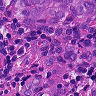
Metastatic tissue present: yes